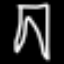
Label: pants